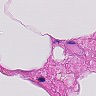
Metastatic tissue present: no